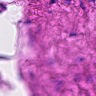
Metastatic tissue present: no